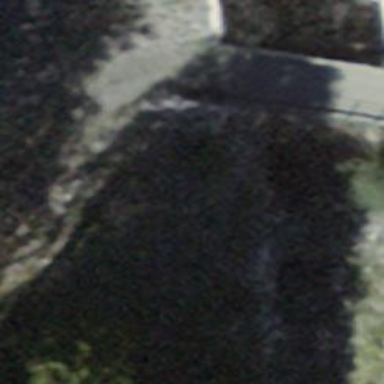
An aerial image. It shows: Track road going over bridge with grade1 tracktype.